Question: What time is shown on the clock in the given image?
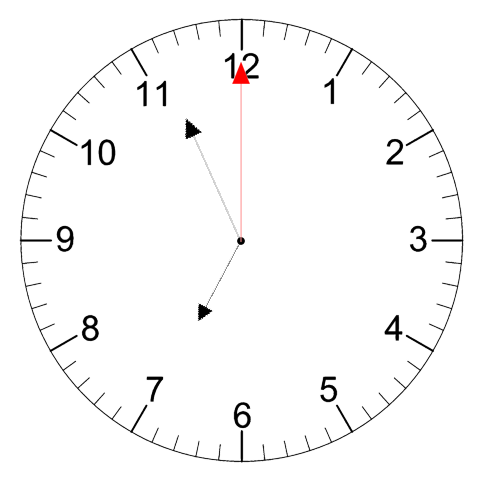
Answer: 06:56:00